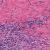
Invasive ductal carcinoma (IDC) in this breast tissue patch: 0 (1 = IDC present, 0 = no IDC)